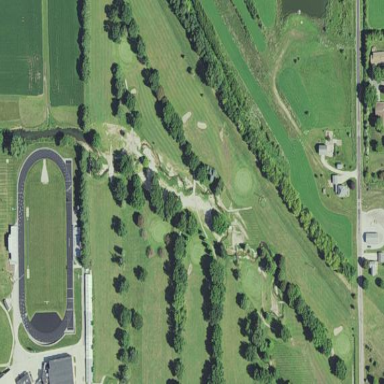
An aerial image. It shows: Golf course surrounded by greenery.